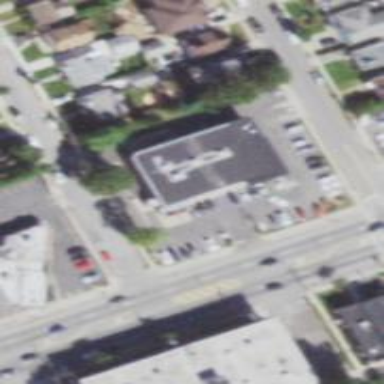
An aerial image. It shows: Pharmacy providing healthcare services.